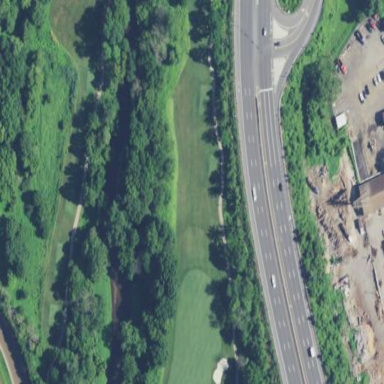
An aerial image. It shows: Area with grass used as rough in golf course.